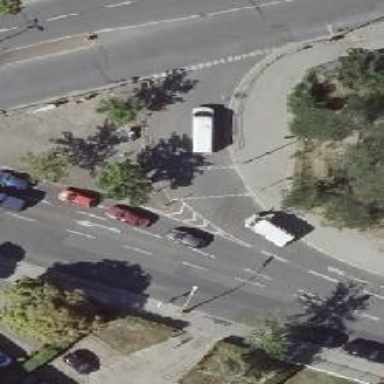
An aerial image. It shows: Crossing with traffic signals.